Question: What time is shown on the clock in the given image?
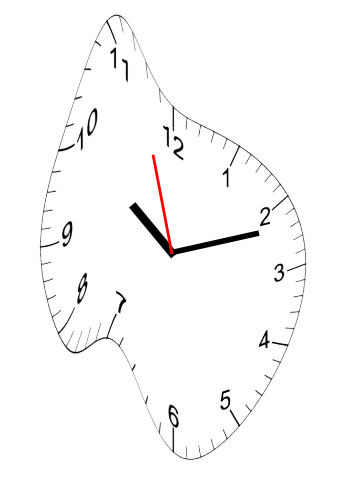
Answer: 10:11:57